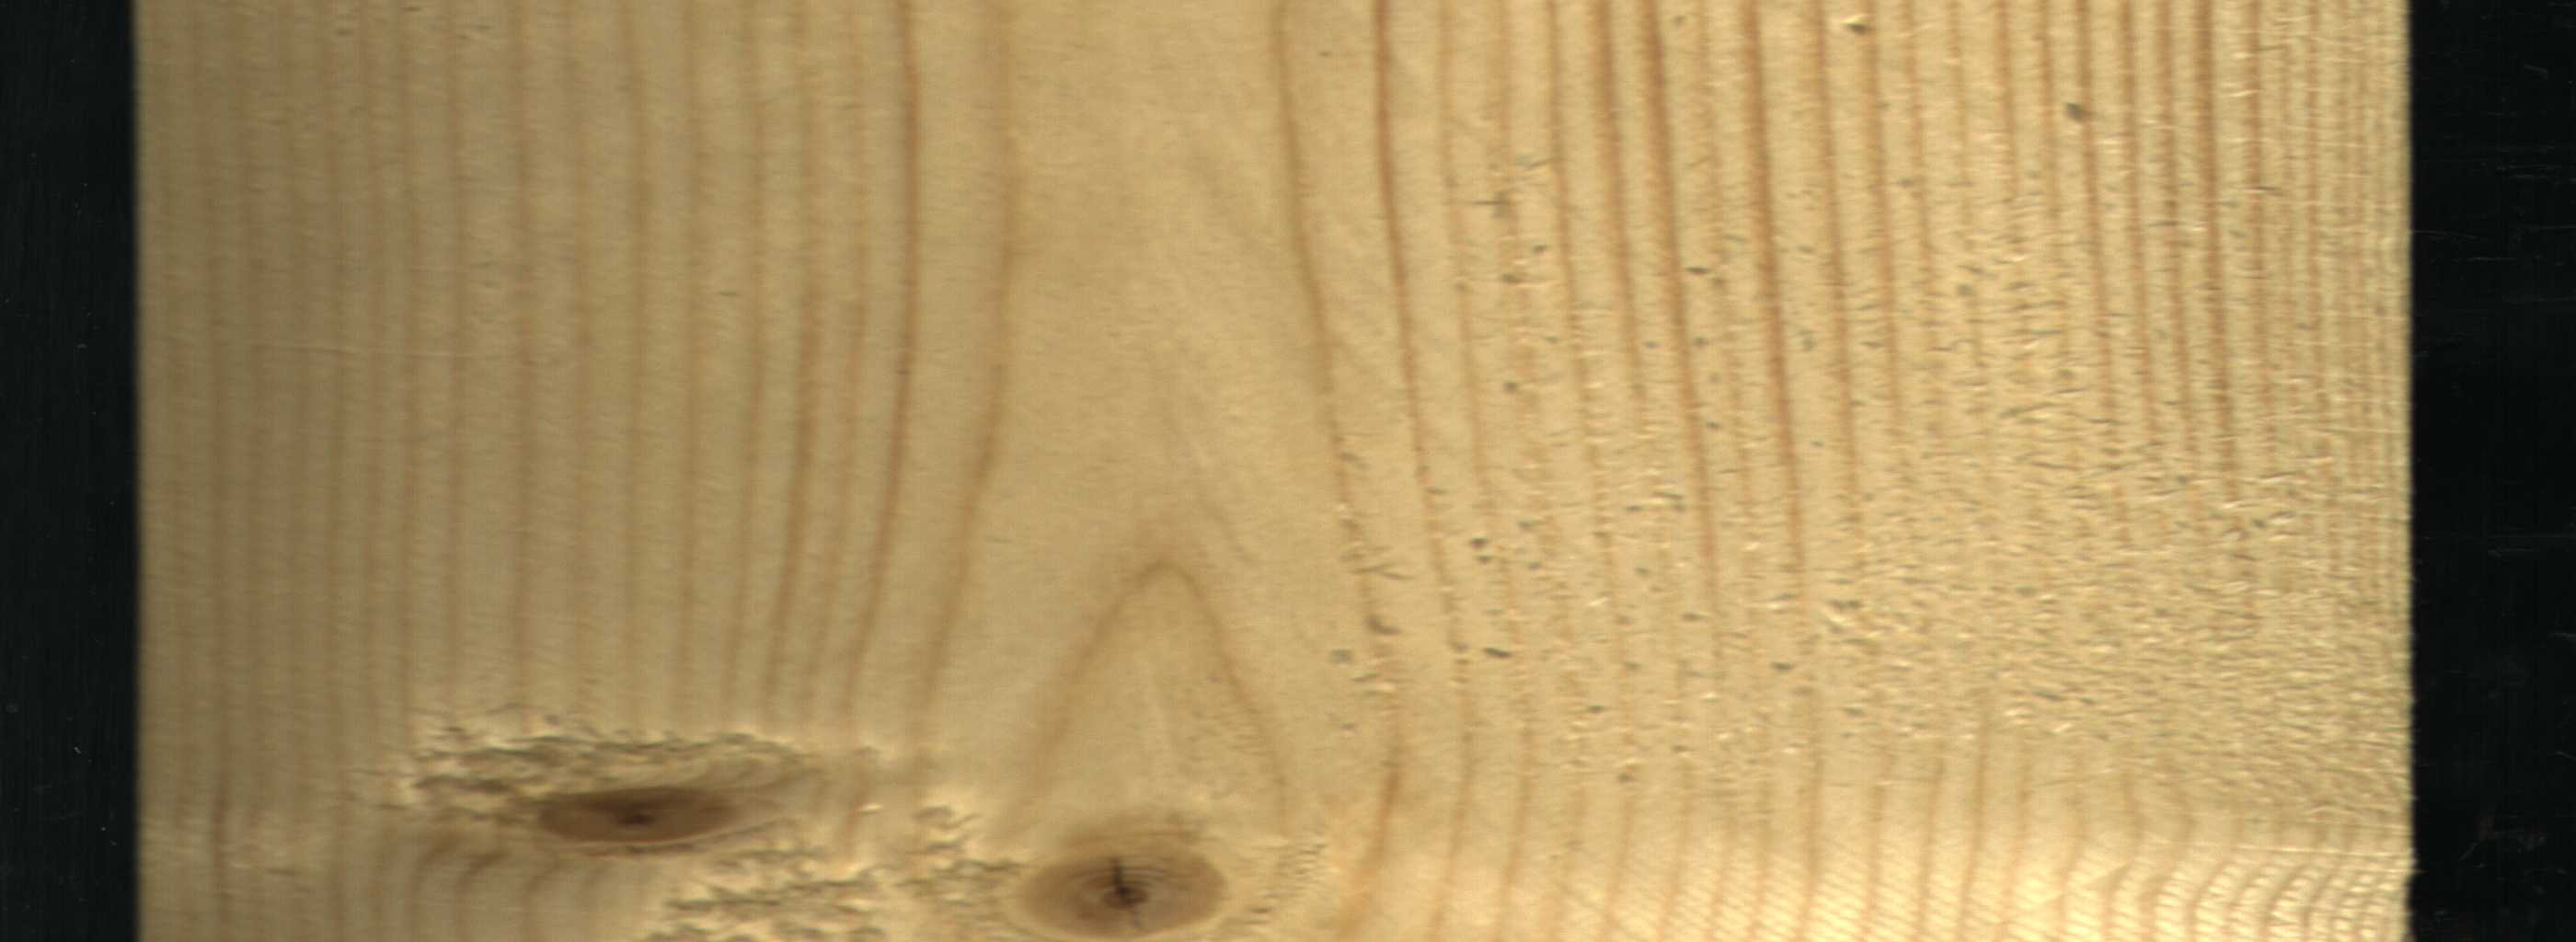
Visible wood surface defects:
knot_with_crack
Live_Knot